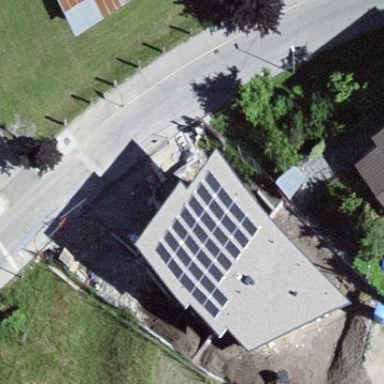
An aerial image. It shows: Small solar photovoltaic panel generator installed on roof.